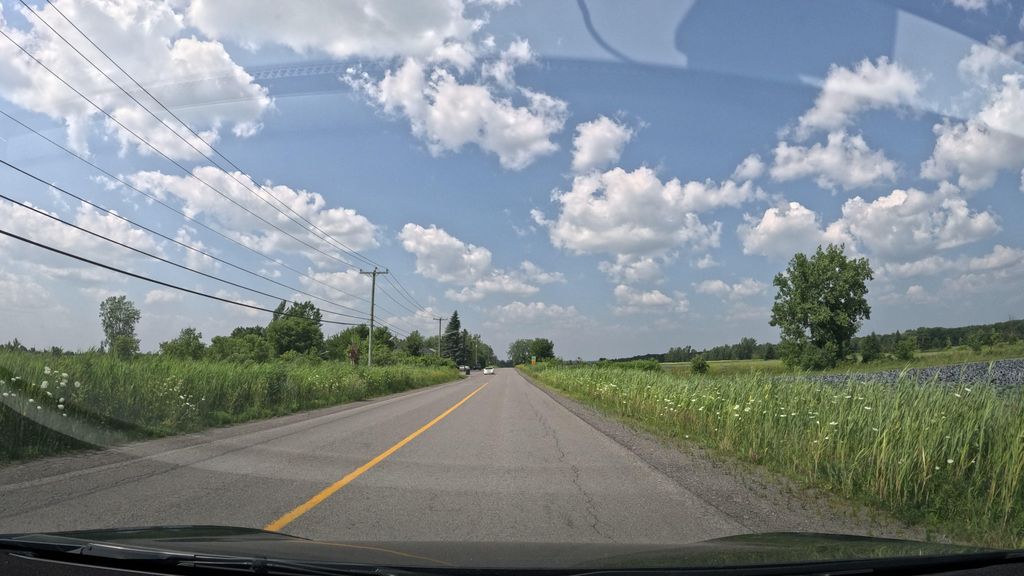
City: montreal